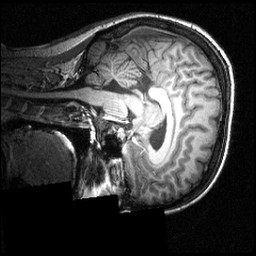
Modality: T1w
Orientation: sagittal
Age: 26
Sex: female
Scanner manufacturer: siemens
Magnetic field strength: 3.951 T
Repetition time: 1.5 s
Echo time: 0.00335 s